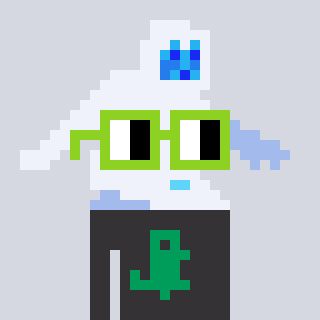
a pixel art character with square light green glasses, a yeti-shaped head and a grayscale-colored body on a cool background